Field crop: maize
Growth stage: 1
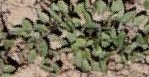
Species: convolvulus